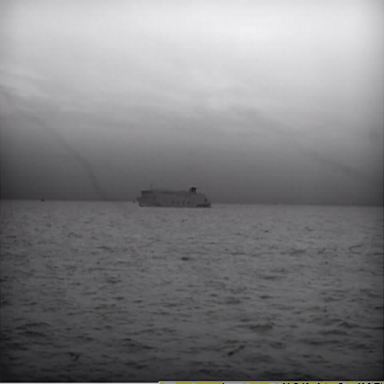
There is a container_ship in the infrared image.